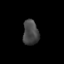
Tissue: skin
Cell type: Epithelial cells
Senescence score: 0.281
Nuclear area (px): 385
Mean DAPI intensity: 69.364